Question: I am using the dark Darcula theme and git integration. Changed files are shown in a rather dark blue and new files are shown in a green which do not harmonize at all with the background color.

I am trying to change the color but cannot find the place in the options.
How to change the colors?
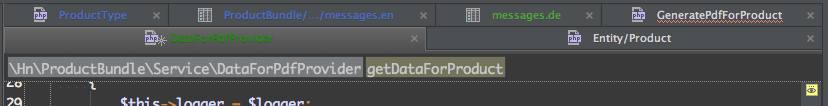
Answer: You can edit the colors of the file names under:
Settings > IDE Settings > Editor > Colors & Fonts > File Status.